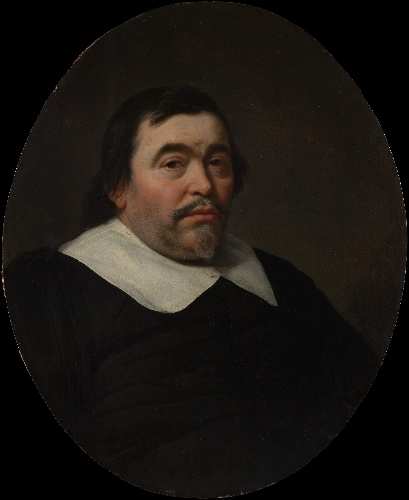
Title: Portrait of a Man
Artist: Bartholomeus van der Helst
Artist bio: Dutch, Haarlem, born ca. 1612–15, died 1670 Amsterdam
Date: 1647
Object type: Painting
Classification: Paintings
Medium: Oil on wood
Dimensions: Oval, 26 1/4 x 21 5/8 in. (66.7 x 54.9 cm)
Department: European Paintings
Credit line: Purchase, 1871
Accession year: 1871
Repository: Metropolitan Museum of Art, New York, NY
Tags: Men|Portraits